Field crop: maize
Growth stage: 1
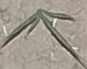
Species: sorghum